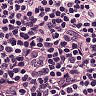
Metastatic tissue present: no